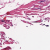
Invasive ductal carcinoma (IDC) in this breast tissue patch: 0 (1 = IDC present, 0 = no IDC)